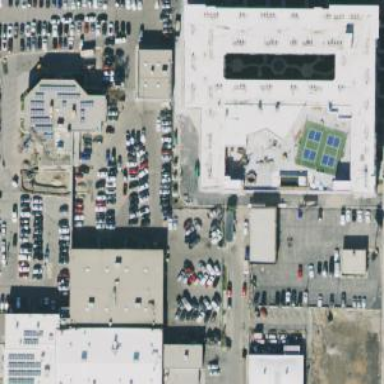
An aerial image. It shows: Retail building that houses car shop.